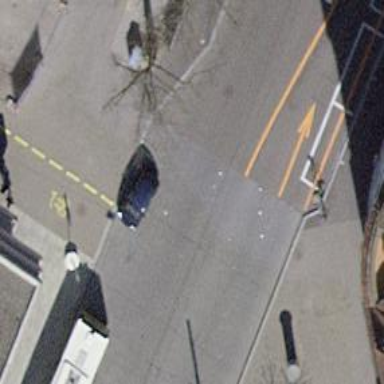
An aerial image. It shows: Unclassified road with asphalt surface. There is separate sidewalk and trolley wires are present.